Field crop: maize
Growth stage: 2
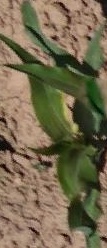
Species: maize